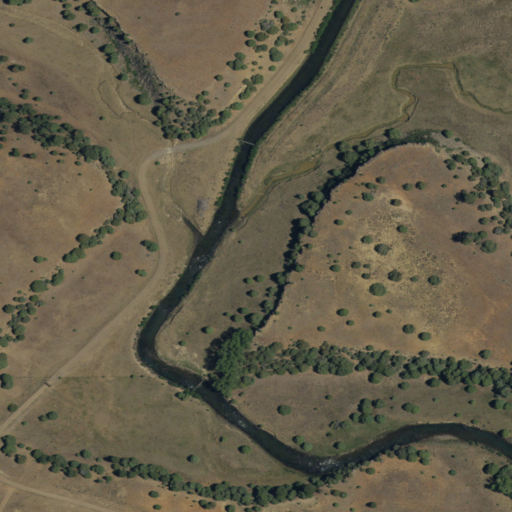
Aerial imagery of valley in New Mexico named Casa Escondida containing shrub and evergreen forest